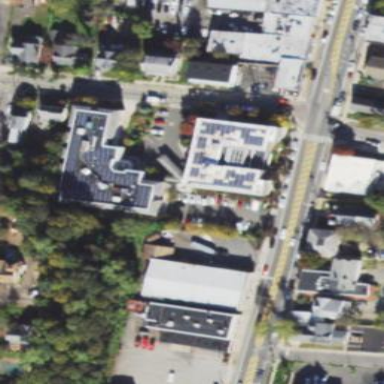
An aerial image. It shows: Building that serves as nursing home.